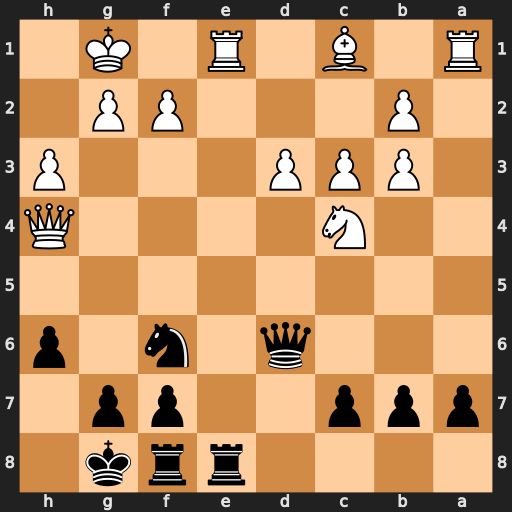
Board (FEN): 4rrk1/ppp2pp1/3q1n1p/8/2N4Q/1PPP3P/1P3PP1/R1B1R1K1
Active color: b
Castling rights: -
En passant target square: -
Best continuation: Rxe1#